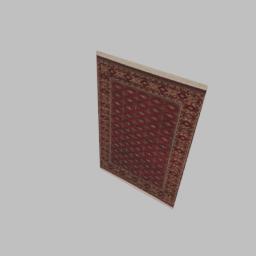
Label: decoration